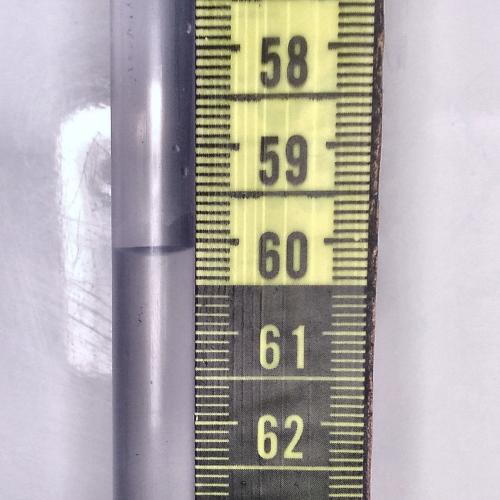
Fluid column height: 60.1 cm